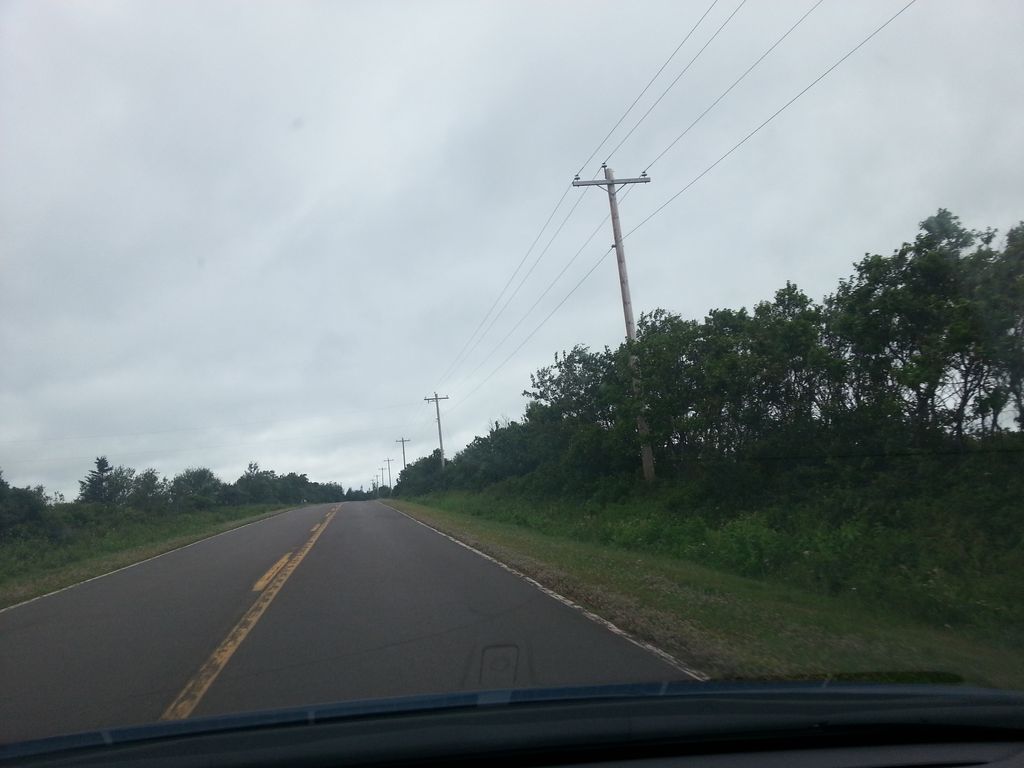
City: charlottetown